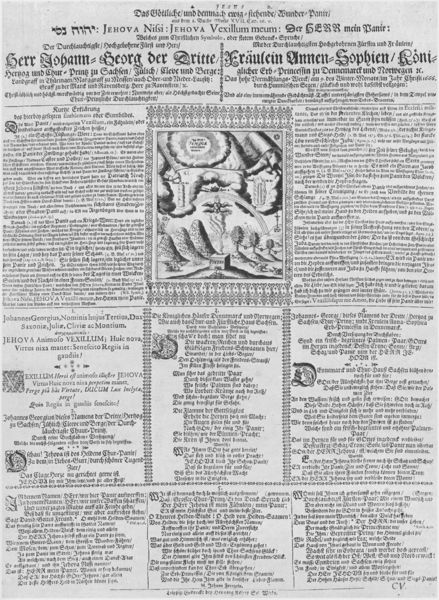
Titel: A. JESUS O. Das Göttliche / und demnach ewig=stehende/ Wunder=Panir
Künstler: Johann Frentzel
Standort: Wolfenbüttel
Institution: Herzog August Bibliothek
Schlagwörter: baum, weiß, bäume, grau, schwarz, haus, muster, ornament, alt, rahmen, bild, herr, hügel, drei, blatt, schrift, papier, berge, grafik, graphik, klein, spalten, lesen, ornamente, deutsch, buch, druck, initialen, stich, seite, illustration, schwarzweiß, text, zeitschrift, zeitung, buchstaben, drcuk, initiale, plakat, überschrift, fräulein, buchdruck, buchseite, herzog, kupferstich, lettern, flugblatt, johann, der, georg, regenbogen, wörter, hebräisch, heirat, majuskel, bidl, kolumnen, jüdisch, anzeige, bauchdruck, majuskelä, rahmnen, dritte, druckseite, anrede, schlagzeilen, d, köigin, sophien, annen, jehova, johann georg, ßeseitestr, johann-georg der dritte